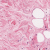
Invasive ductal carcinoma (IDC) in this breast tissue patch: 0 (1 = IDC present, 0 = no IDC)